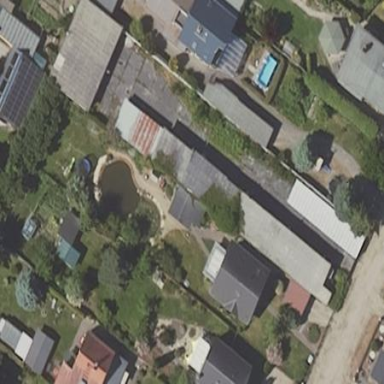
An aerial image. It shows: Shed building.